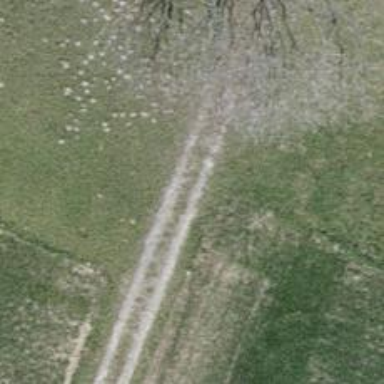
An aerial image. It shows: Grass track road with grade3 tracktype.